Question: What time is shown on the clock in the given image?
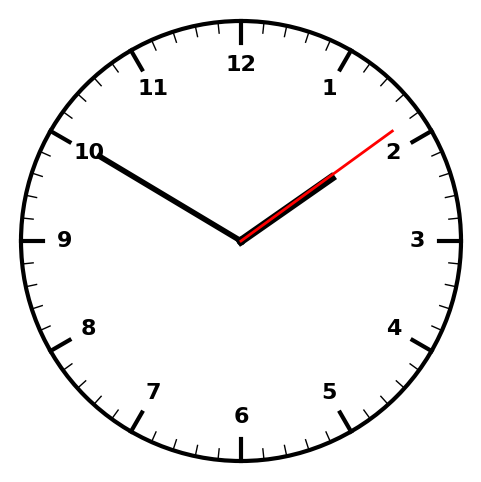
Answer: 01:50:09